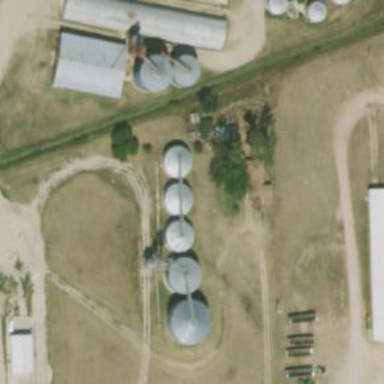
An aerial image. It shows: Silo.